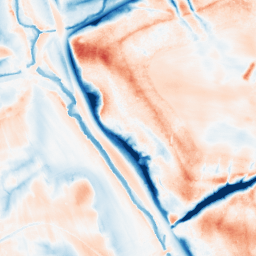
Category: classical
Decomposition family: gaussian_anisotropic
Decomposition parameters: sigma_x: 10
sigma_y: 10
Upsampling method: bicubic_3x
Upsampling parameters: scale: 3
Upsampling scale: 3